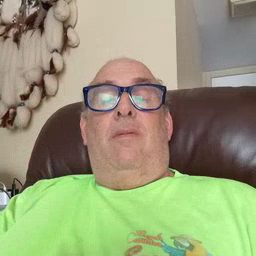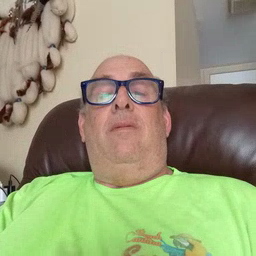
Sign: tomorrow